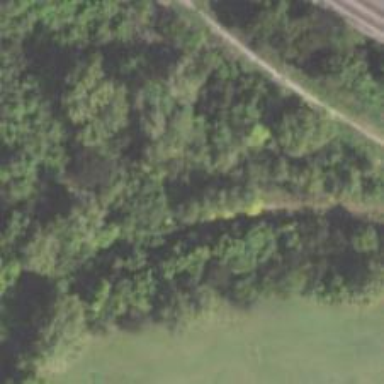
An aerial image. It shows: Abandoned railway.